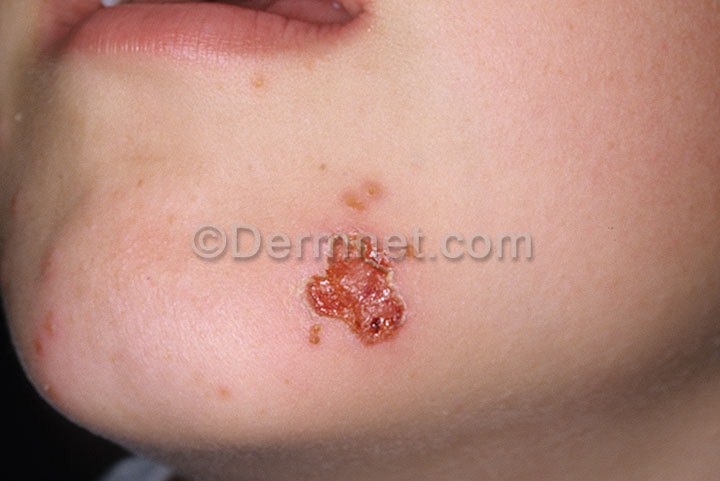
Disease: Warts Molluscum and other Viral Infections